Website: home-depot
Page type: account-selection
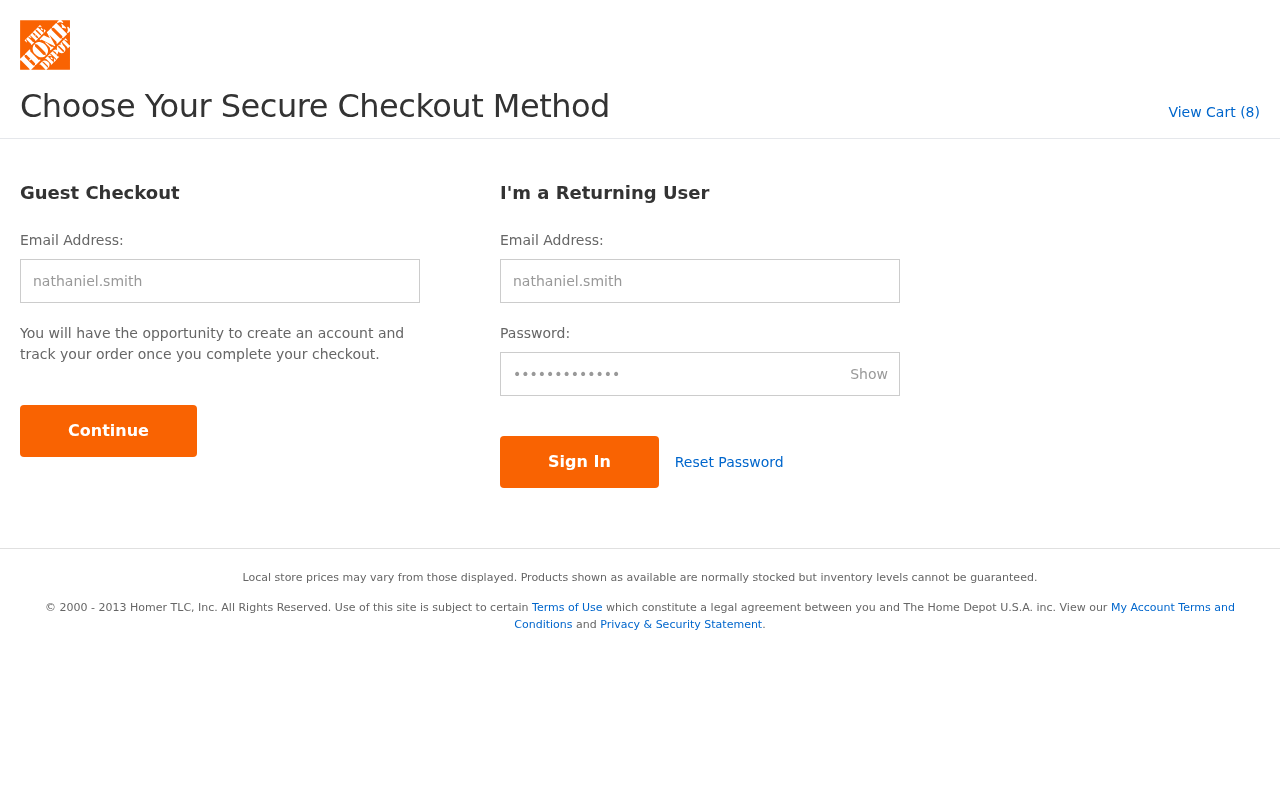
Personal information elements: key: PII_LOGIN_USERNAME
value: nathaniel.smith
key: PII_LOGIN_USERNAME2
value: nathaniel.smith
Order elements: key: ORDER_NUM_ITEMS
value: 8